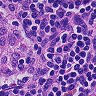
Metastatic tissue present: no